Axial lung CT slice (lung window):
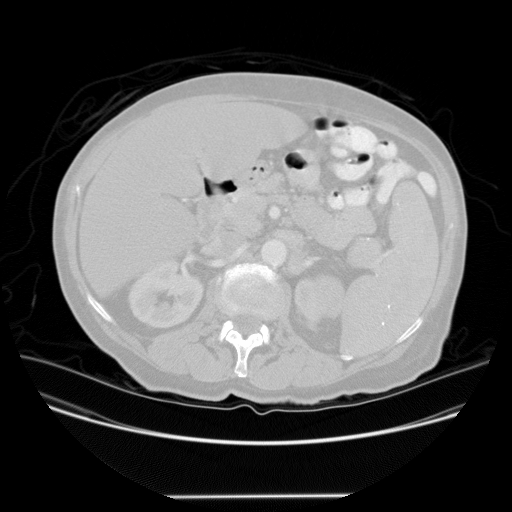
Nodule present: no